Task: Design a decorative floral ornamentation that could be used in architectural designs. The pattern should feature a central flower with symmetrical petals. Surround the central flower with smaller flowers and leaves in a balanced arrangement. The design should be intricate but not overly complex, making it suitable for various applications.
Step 500:
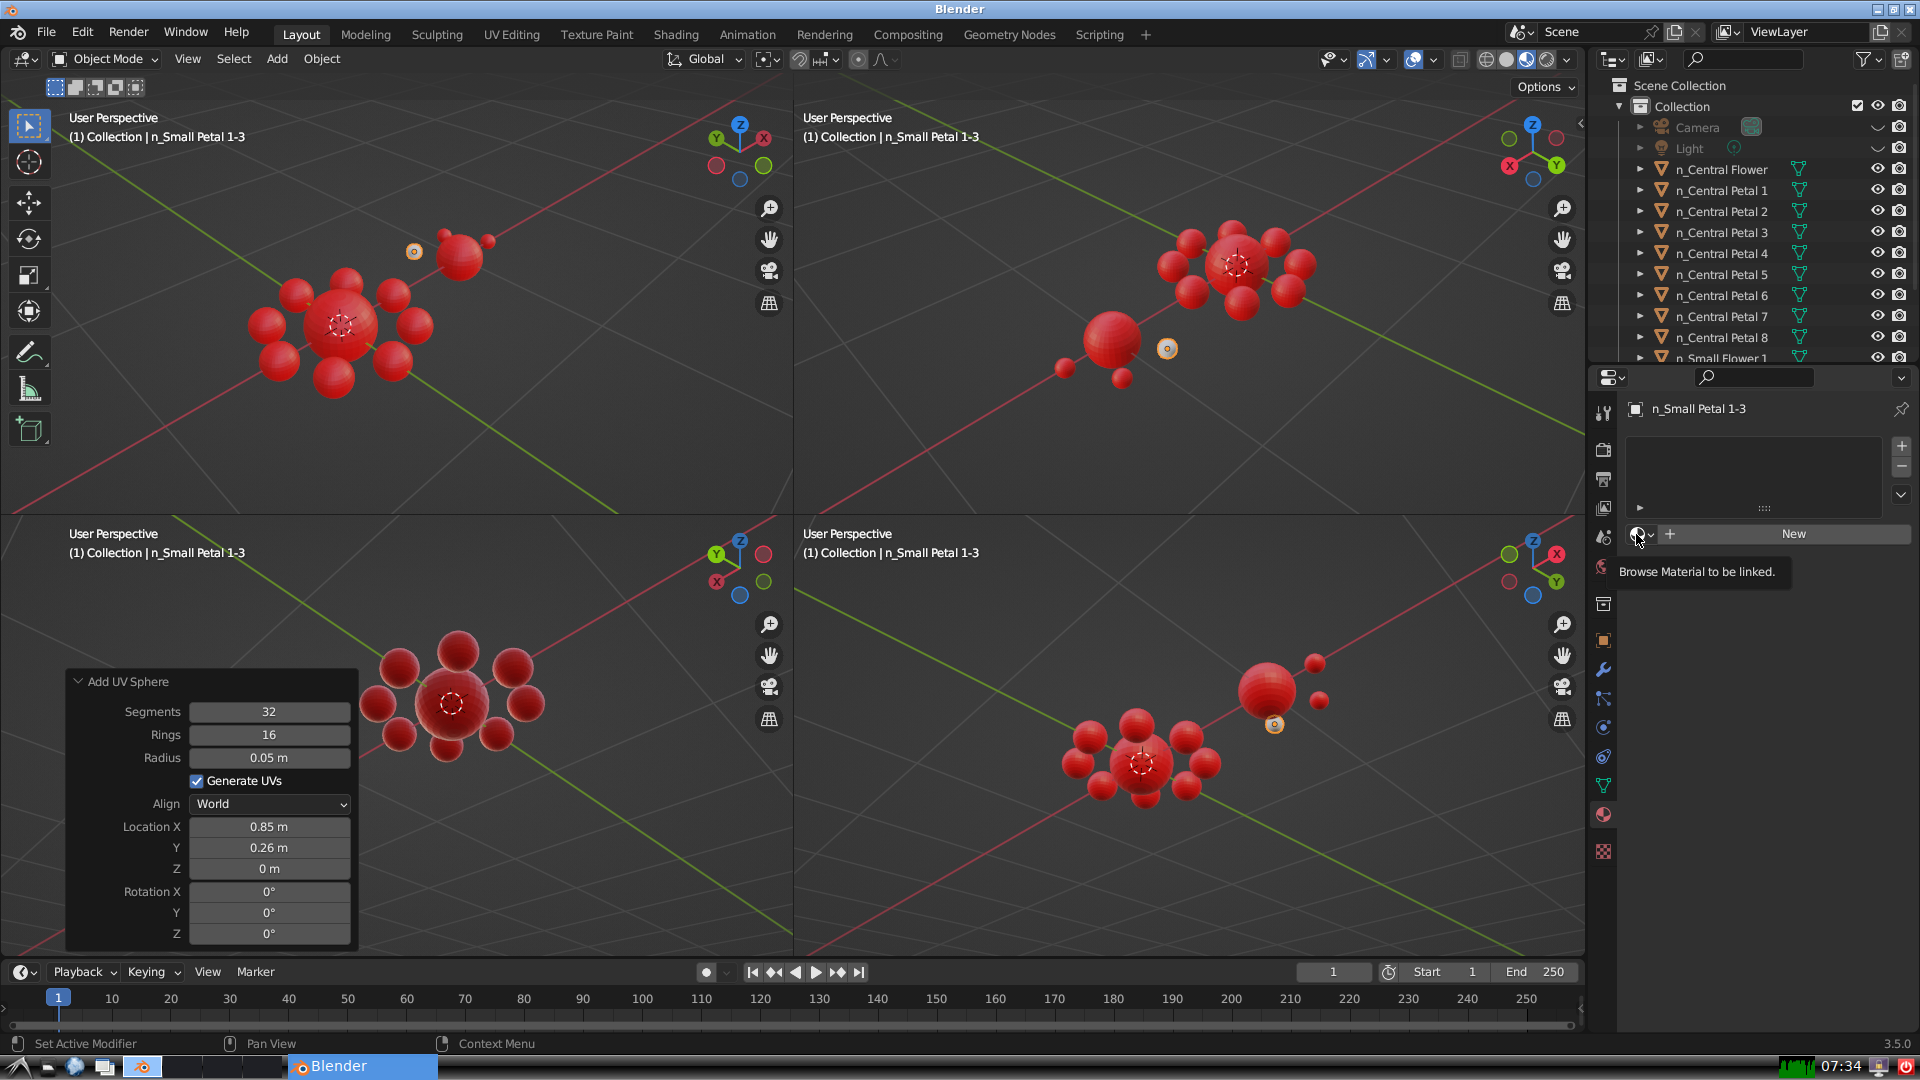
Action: click: no